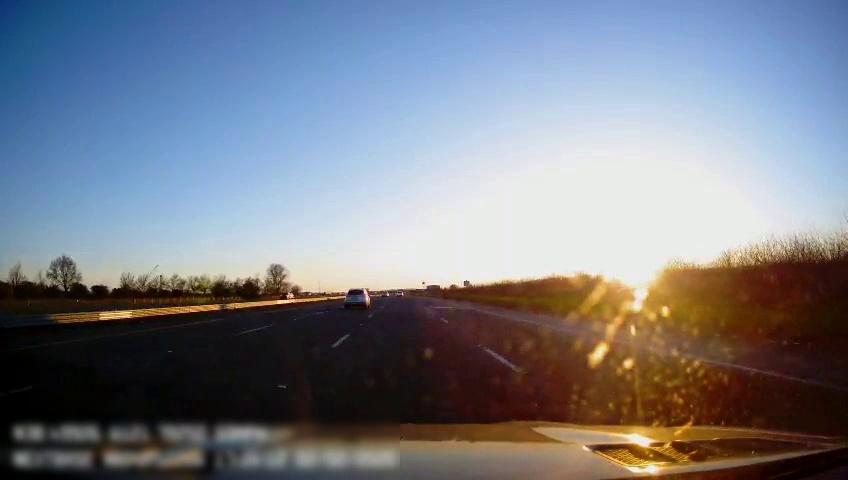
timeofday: Day
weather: Sunny
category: Drivable Space
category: Vehicles | SUV
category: Vehicles | SUV
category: Lanes | Alternate Lane
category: Lanes | Alternate Lane
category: Lanes | Current Lane
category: Lanes | Current Lane
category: Lanes | Alternate Lane